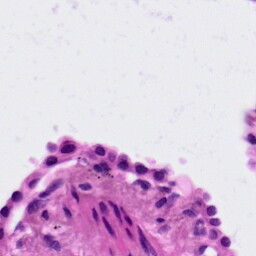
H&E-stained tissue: Lung